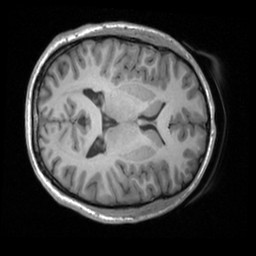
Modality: T1w
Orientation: axial
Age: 22
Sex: male
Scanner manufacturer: siemens
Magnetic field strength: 3 T
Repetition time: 1.9 s
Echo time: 0.00226 s